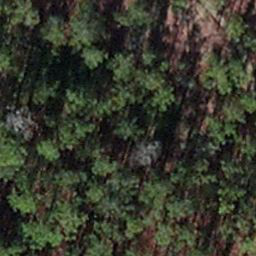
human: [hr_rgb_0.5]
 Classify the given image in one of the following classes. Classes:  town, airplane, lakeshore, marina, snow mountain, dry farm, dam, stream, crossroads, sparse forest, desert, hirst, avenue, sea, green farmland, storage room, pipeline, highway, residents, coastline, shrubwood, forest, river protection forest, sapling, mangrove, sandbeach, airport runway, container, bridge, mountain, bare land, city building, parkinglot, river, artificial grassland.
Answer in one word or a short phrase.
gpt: sapling